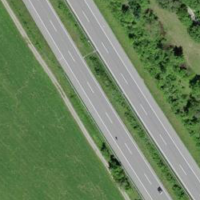
EUNIS habitat code: 57
Species observed at this site:
Milvus milvus
Gryllus campestris